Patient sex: M
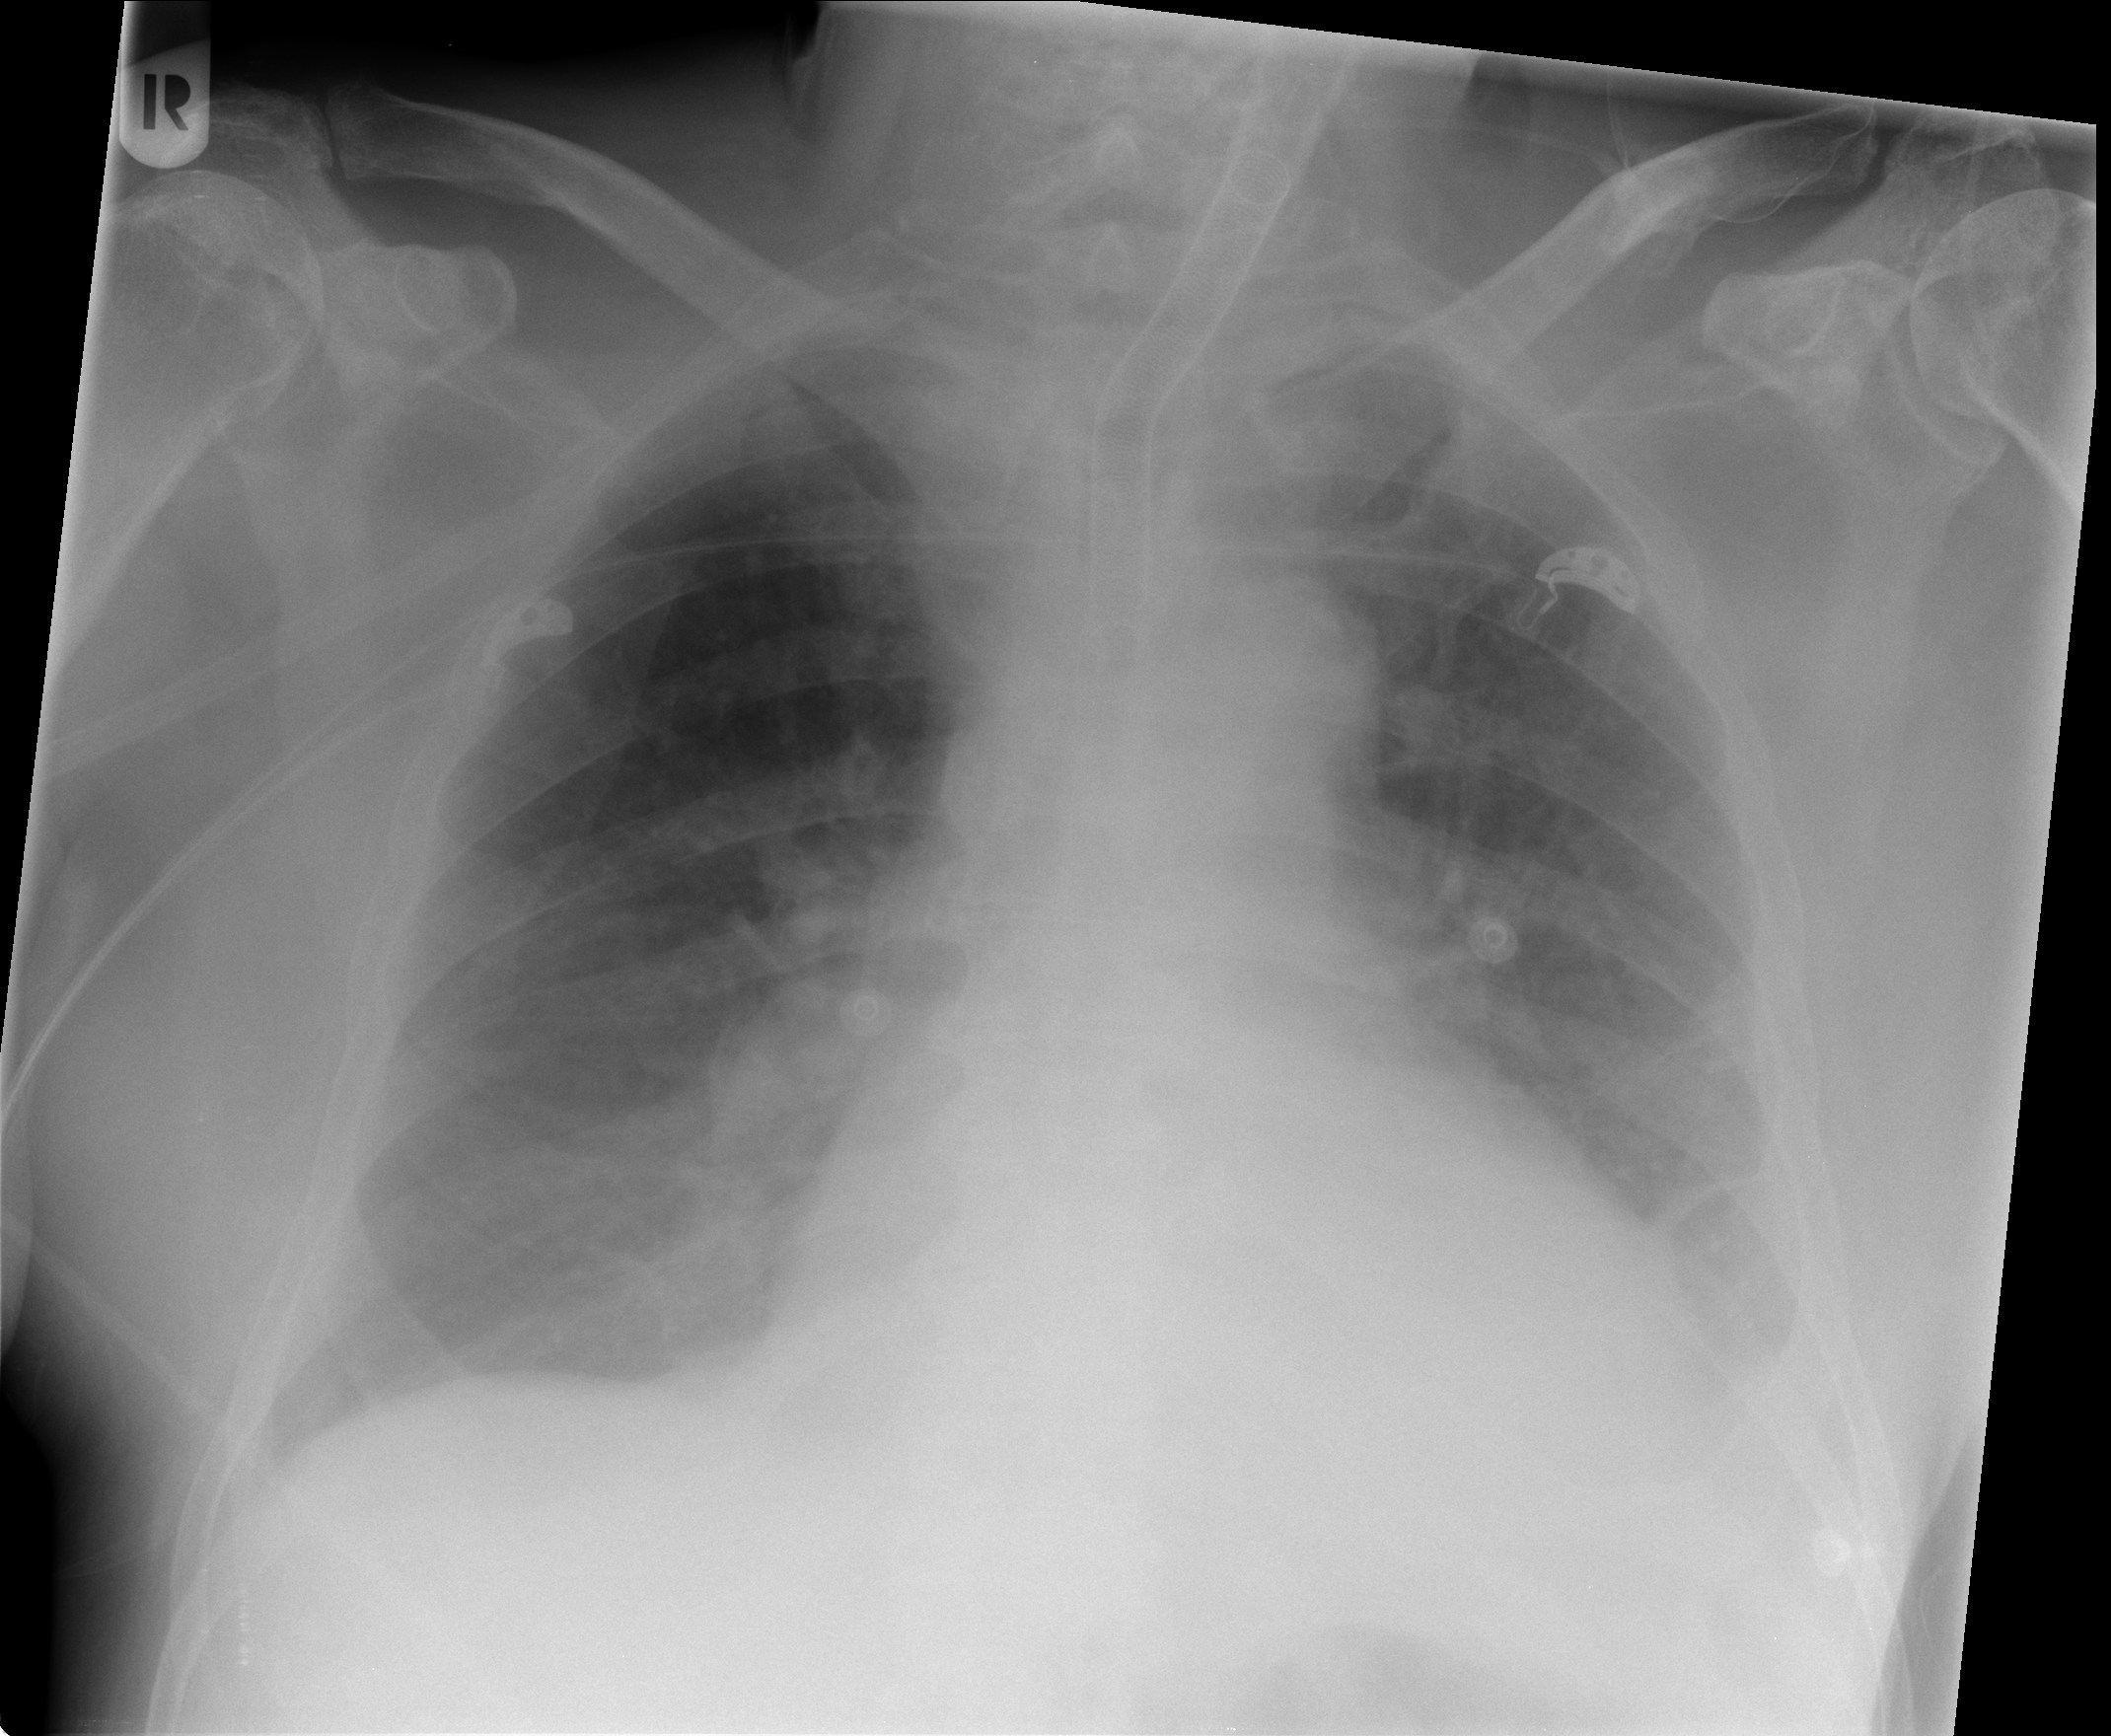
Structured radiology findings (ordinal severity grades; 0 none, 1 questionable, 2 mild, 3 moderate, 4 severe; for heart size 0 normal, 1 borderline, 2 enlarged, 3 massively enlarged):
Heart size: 2
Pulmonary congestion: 0
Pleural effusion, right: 2
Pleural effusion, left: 2
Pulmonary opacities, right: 0
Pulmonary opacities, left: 0
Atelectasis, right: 2
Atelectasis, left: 2